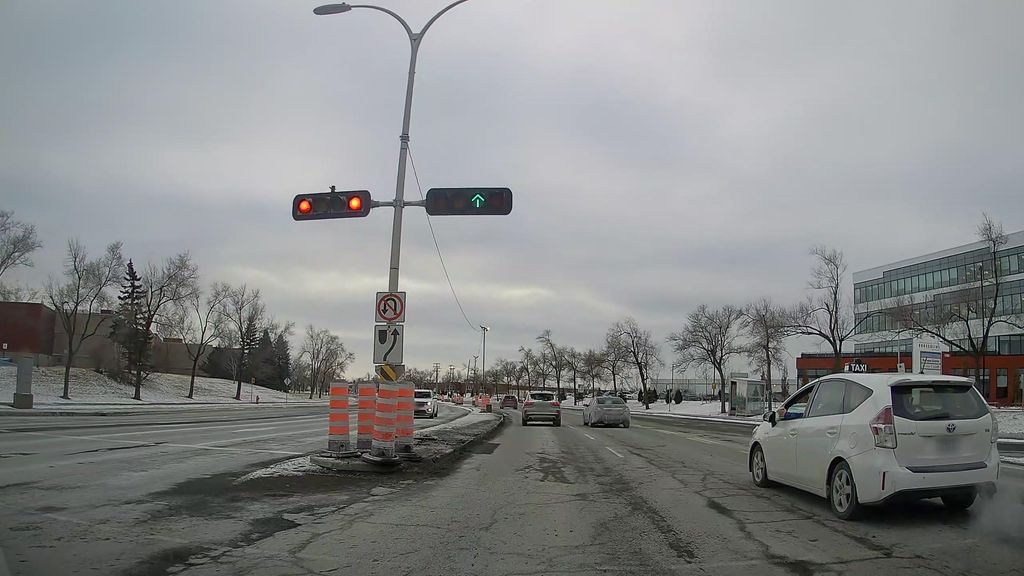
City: montreal